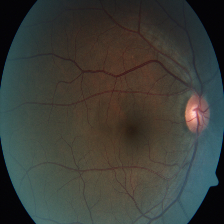
Diabetic retinopathy grade: Severe